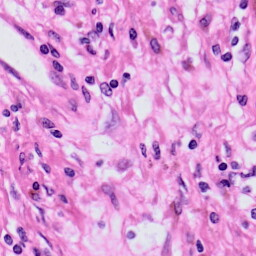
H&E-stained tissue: Skin